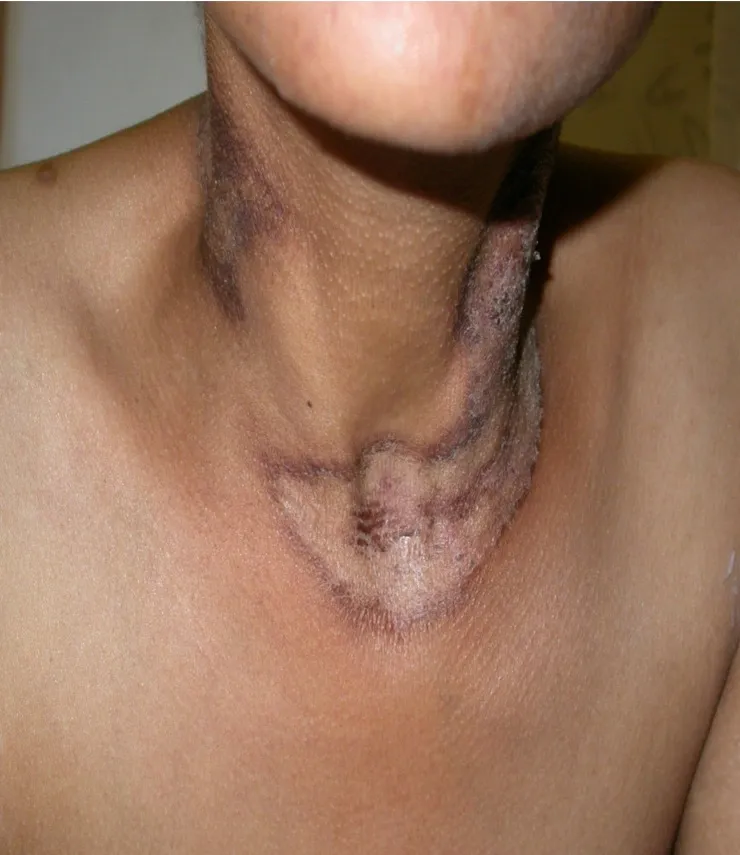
Casal's necklace as a manifestation of pellagra in an HIV-infected woman.
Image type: medical_photograph (other_medical_photograph)